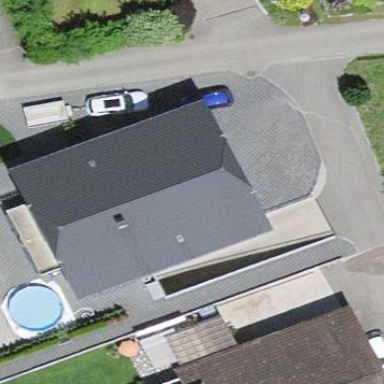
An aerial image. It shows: Residential building.